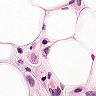
Metastatic tissue present: yes